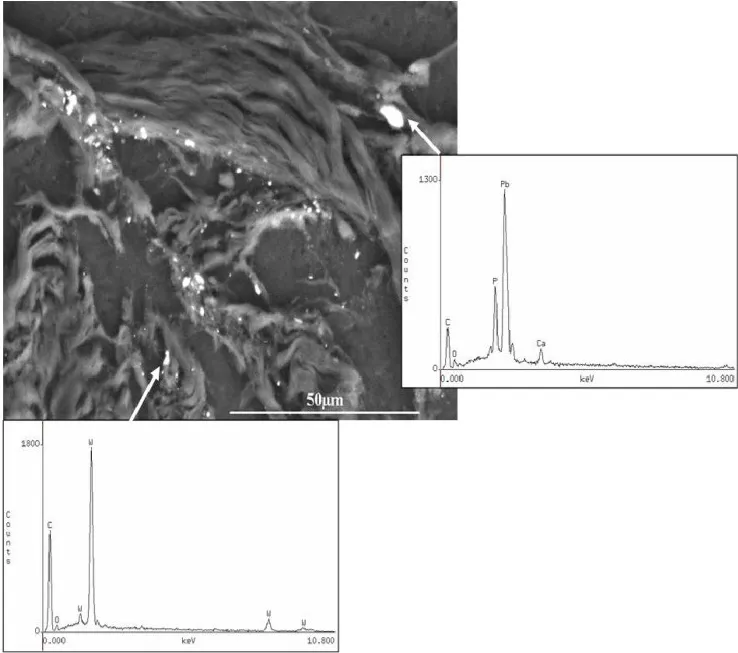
Case 1: Scanning electron microscopy (SEM) image and energy-dispersive X-ray analysis (EDXA) of the granular material embedded in the fibroadipose tissue demonstrating the presence of tungsten and lead. SEM original magnification 900x.
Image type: radiology (x_ray)